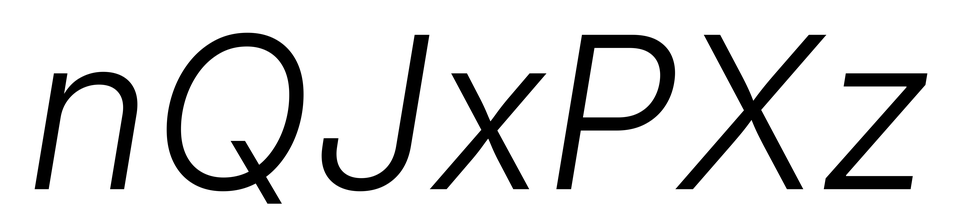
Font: Inter-Italic_Light_Italic